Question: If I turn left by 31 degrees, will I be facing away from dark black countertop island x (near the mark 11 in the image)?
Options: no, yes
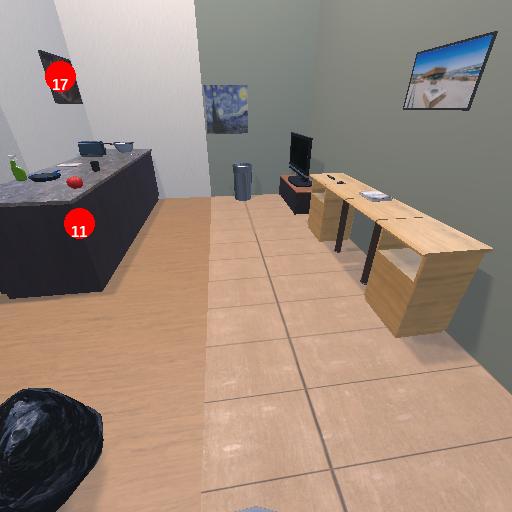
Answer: no